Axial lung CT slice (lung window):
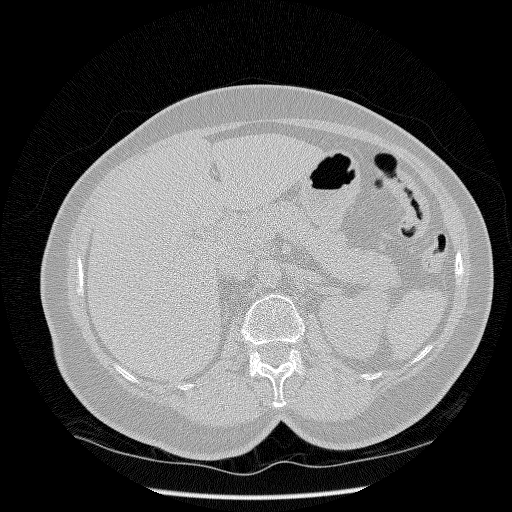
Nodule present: no